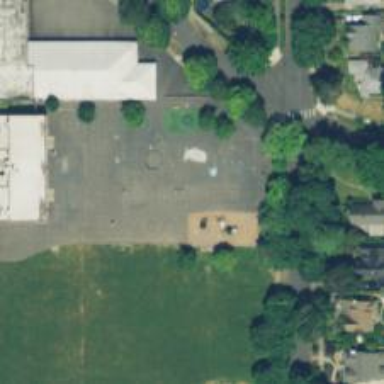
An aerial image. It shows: Basketball court in the leisure land pitch.